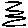
Label: zigzag